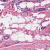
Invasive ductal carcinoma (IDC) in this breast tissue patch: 0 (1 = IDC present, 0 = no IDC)